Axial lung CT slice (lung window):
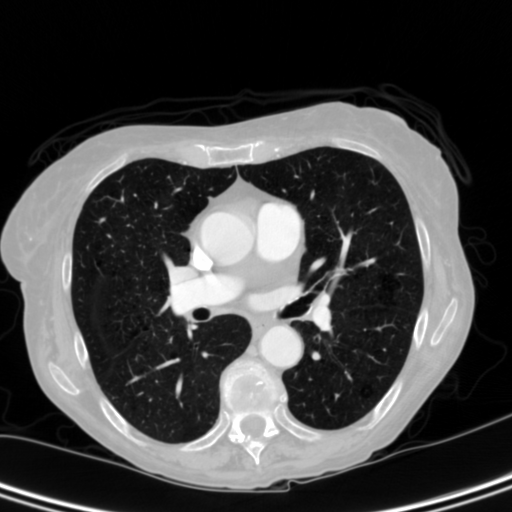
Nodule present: no